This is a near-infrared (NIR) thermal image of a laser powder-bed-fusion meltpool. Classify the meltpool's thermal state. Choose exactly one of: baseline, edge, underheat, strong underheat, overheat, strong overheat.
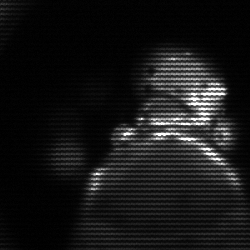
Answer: baseline